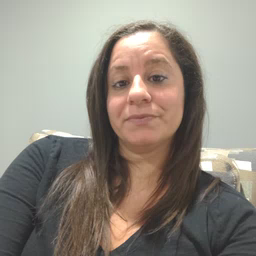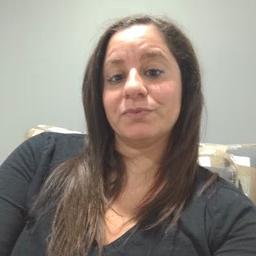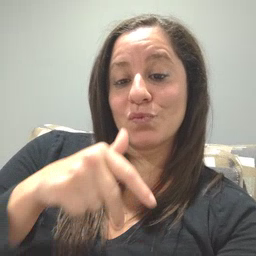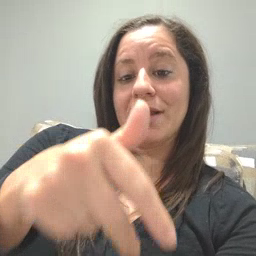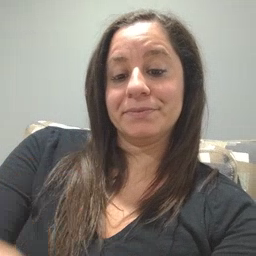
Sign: ride